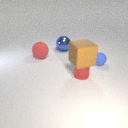
large red rubber sphere to the left of small red metal cylinder